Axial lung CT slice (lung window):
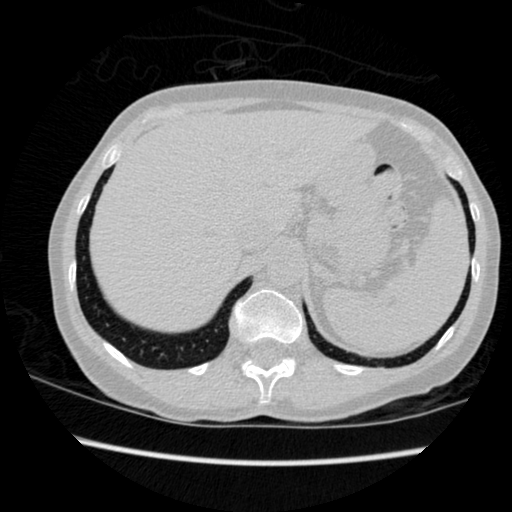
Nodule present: no